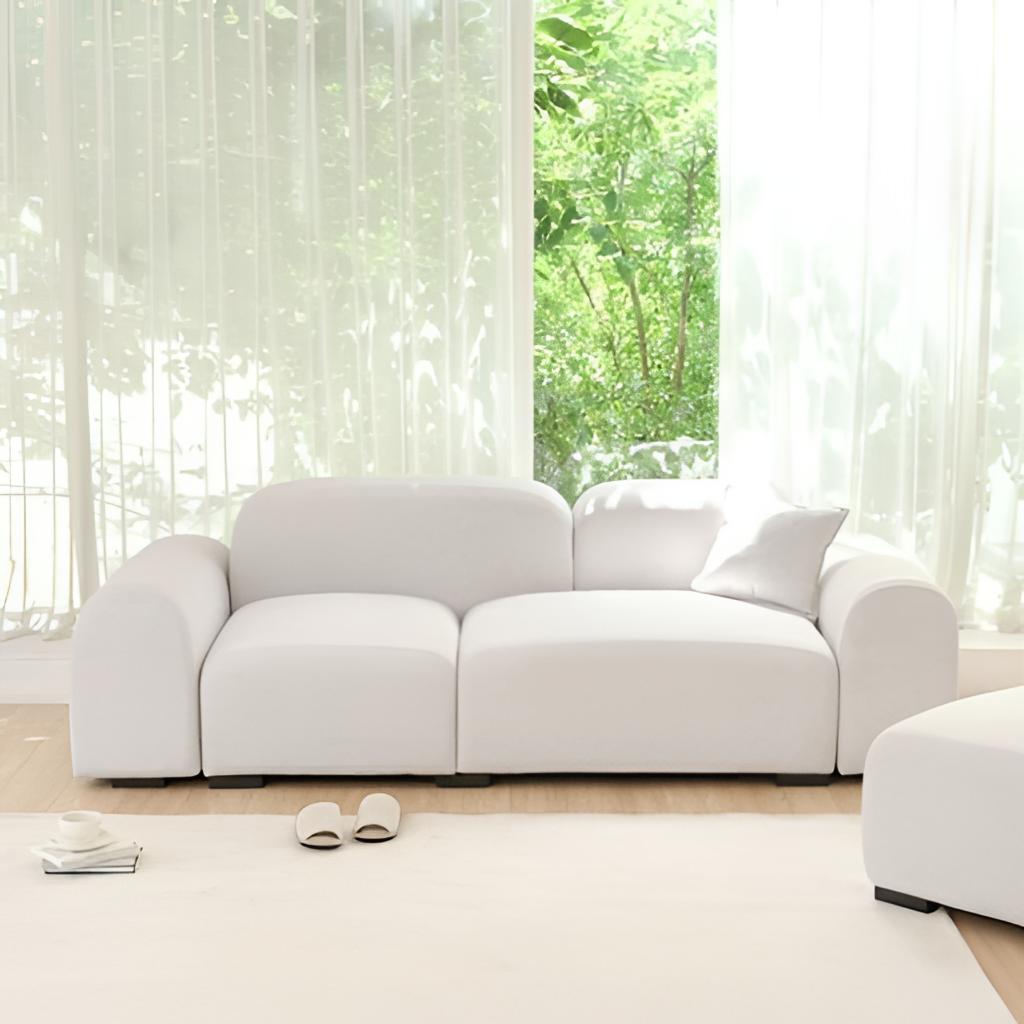
white fabric sofa, living room, minimalist, white curtain wallpaper, with sheer pattern, wood flooring, with plank pattern